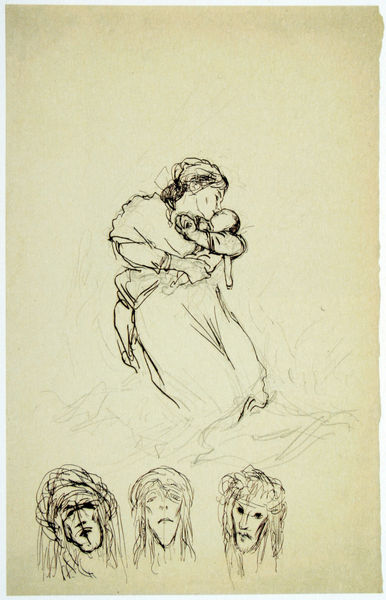
Titel: Studie zu Die Kindsmörderin
Künstler: Gabriel von Max
Standort: München
Institution: Städtische Galerie im Lenbachhaus
Schlagwörter: mann, umhang, frau, frisur, grau, kleid, köpfe, männer, schwarz, skizze, zeichnung, gesichter, arm, falten, halten, tod, haare, drei, kind, mutter, kuss, küssen, liebe, studie, kahl, baby, wange, umarmen, schwarzweiß, knien, bleistift, entwurf, herzen, leben, wesen, maria, schutz, säugling, fratzen, geister, masken, mutterliebe, demütig, mutterschaft